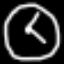
Label: clock